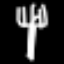
Label: fork